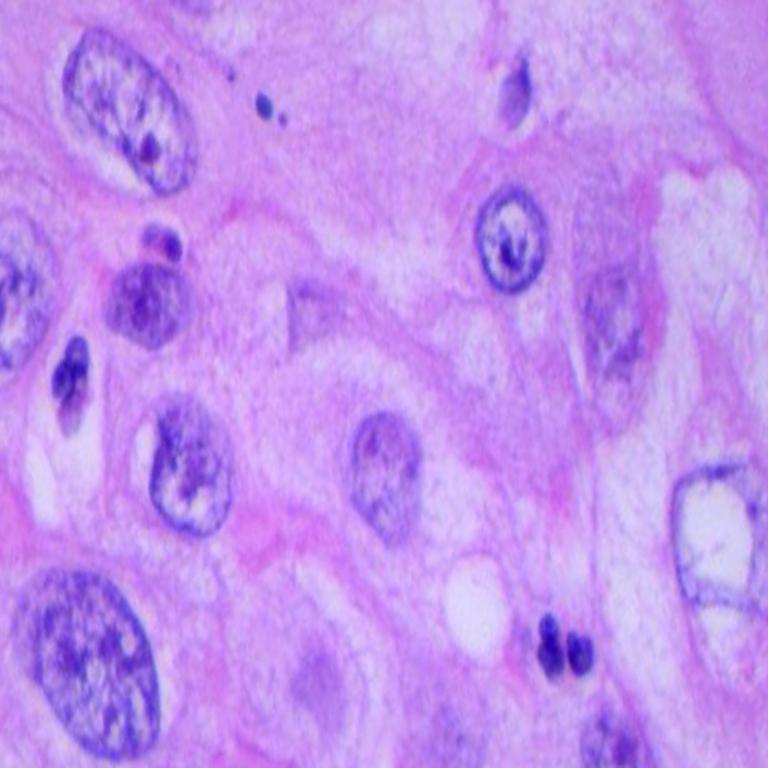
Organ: lung
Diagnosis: squamous carcinomas